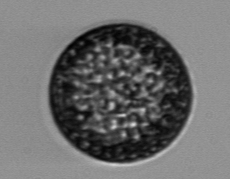
Label: Coscinodiscus